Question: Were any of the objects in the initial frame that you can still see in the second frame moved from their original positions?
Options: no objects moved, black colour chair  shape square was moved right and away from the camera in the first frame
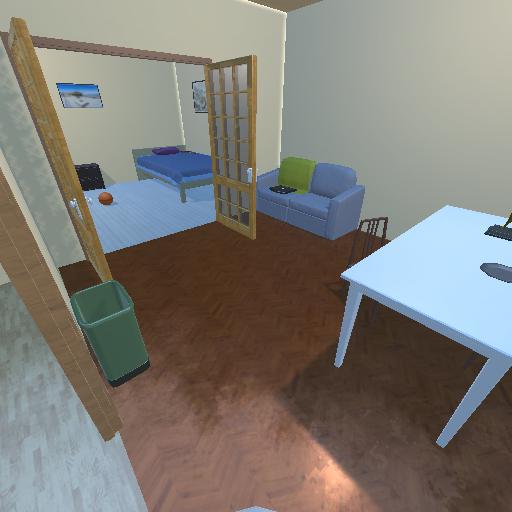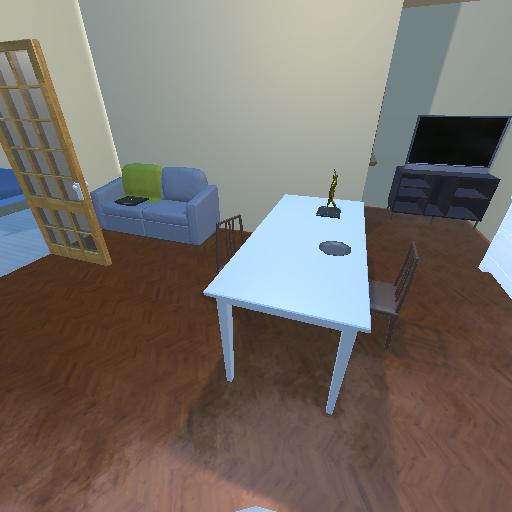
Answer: no objects moved